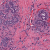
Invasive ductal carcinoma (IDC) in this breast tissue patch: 0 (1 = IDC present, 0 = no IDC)